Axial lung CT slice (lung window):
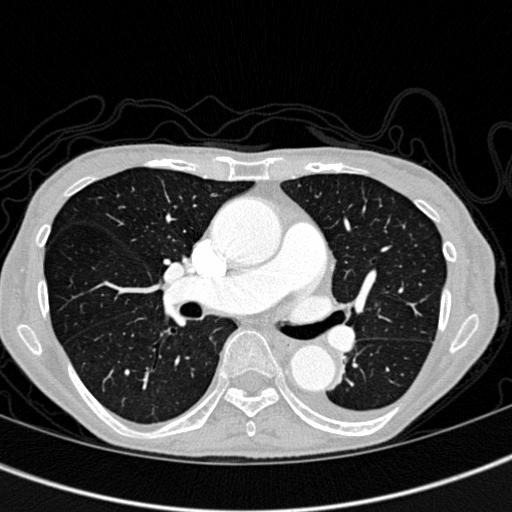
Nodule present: no